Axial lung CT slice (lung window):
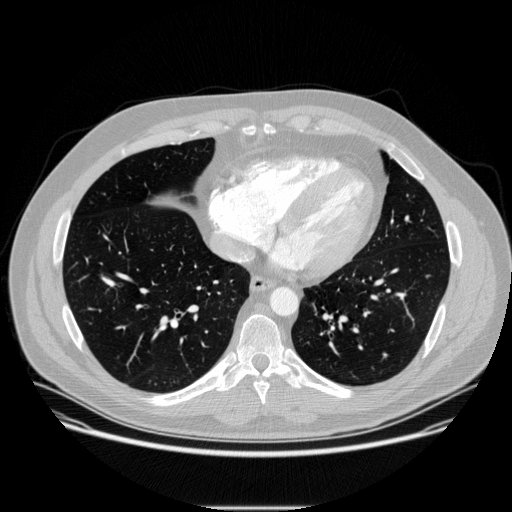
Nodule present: no